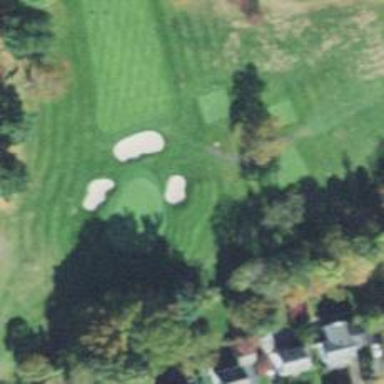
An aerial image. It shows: Golf hole.